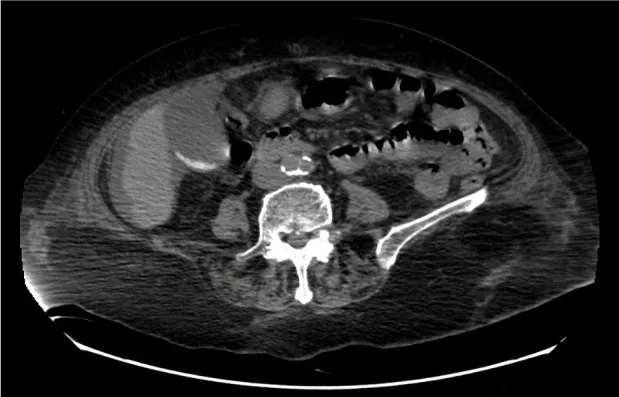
CT-scan showing a diffuse thickening of the gallbladder and inflammatory pericholecystic fluid.
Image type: radiology (ct)